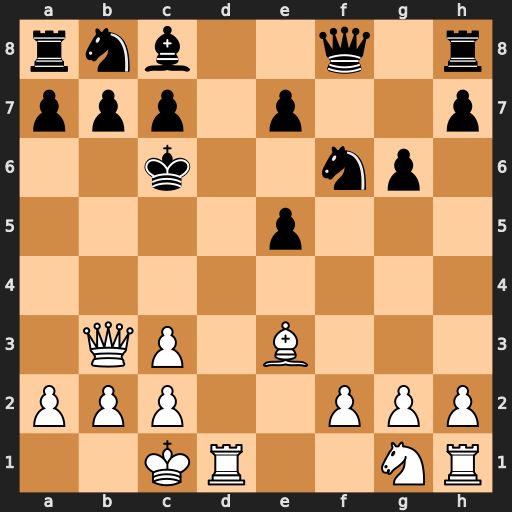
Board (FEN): rnb2q1r/ppp1p2p/2k2np1/4p3/8/1QP1B3/PPP2PPP/2KR2NR
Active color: w
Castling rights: -
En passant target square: -
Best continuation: Qc4#